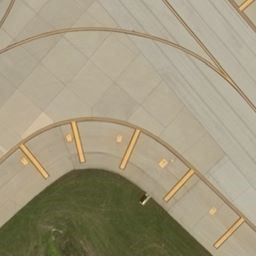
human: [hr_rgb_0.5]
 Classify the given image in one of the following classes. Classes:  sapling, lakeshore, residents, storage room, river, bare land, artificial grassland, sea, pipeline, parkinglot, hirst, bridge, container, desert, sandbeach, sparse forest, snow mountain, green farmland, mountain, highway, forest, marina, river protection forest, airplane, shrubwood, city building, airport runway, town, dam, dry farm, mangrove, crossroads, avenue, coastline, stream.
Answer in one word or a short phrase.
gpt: airport runway